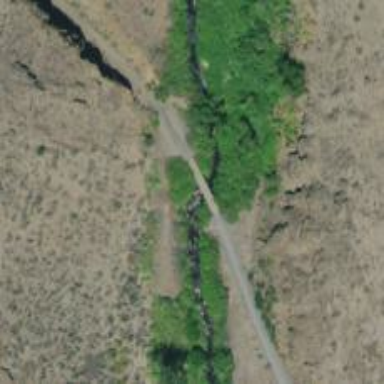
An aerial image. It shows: Abandoned rail line path on bridge. The trail visibility is excellent.